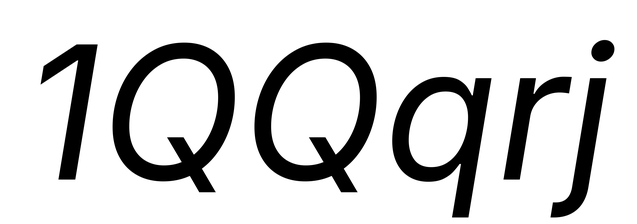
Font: Inter-Italic_Italic